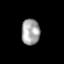
Tissue: skin
Cell type: Epithelial cells
Senescence score: 0.2608
Nuclear area (px): 468
Mean DAPI intensity: 166.062